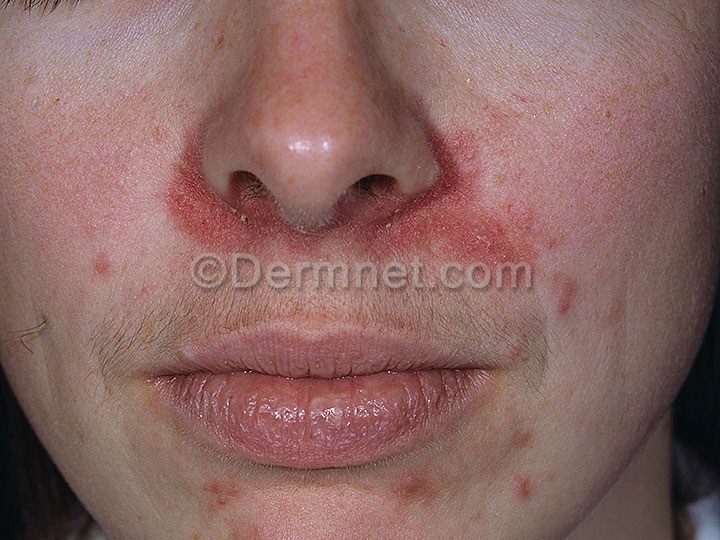
Disease: Acne and Rosacea Photos